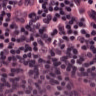
Metastatic tissue present: no